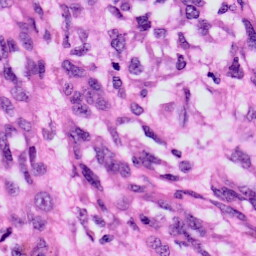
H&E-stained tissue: Skin